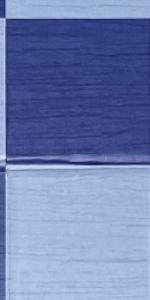
Label: Empty